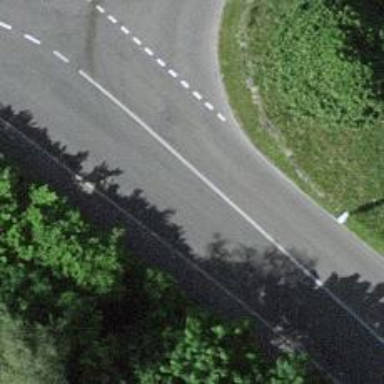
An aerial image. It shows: Left sidewalk along asphalt tertiary road.